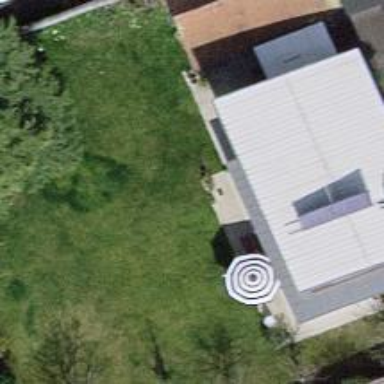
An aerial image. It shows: Garden enclosed by fence.